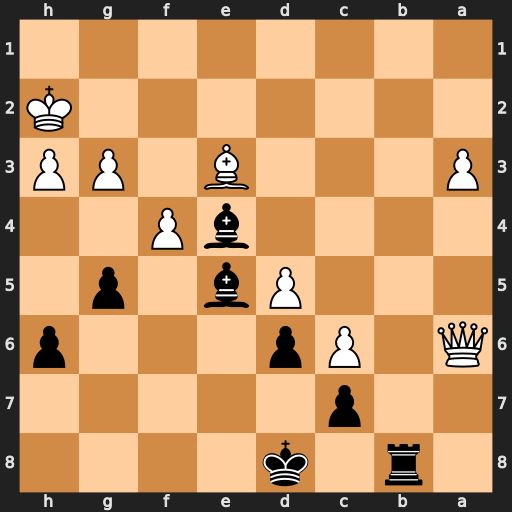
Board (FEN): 1r1k4/2p5/Q1Pp3p/3Pb1p1/4bP2/P3B1PP/7K/8
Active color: b
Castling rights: -
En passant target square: -
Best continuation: Rb1 Qa8+ Ke7 Qd8+ Kxd8